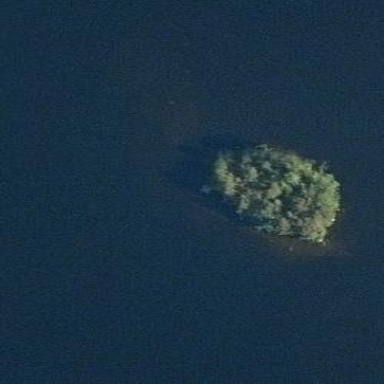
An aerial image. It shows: Island covered with woodland.